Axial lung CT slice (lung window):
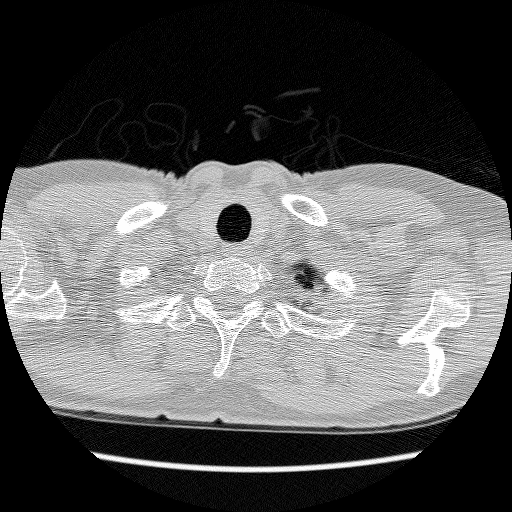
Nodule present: no